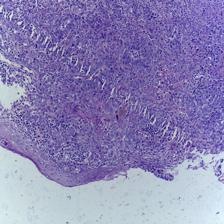
Diagnosis: OSCC